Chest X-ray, AP view. Patient: 41 years old, sex F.
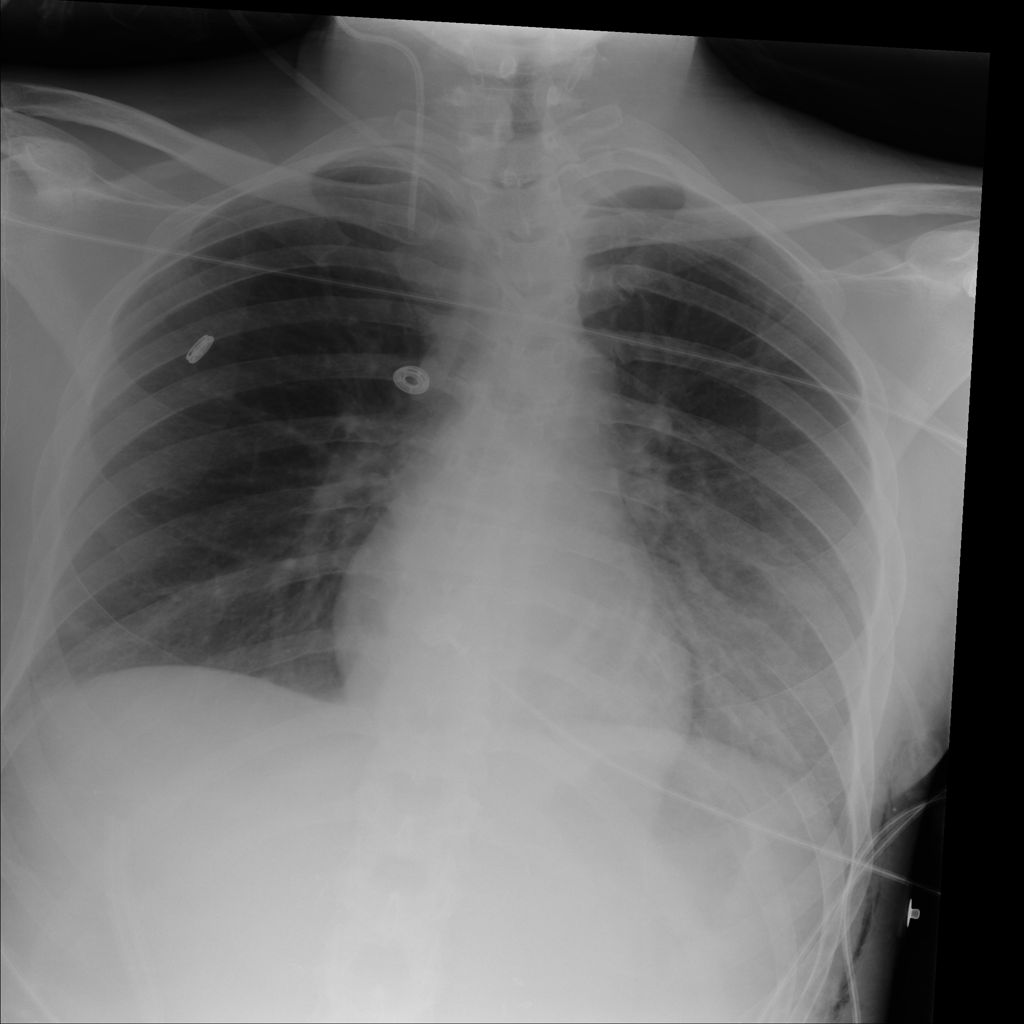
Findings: Effusion